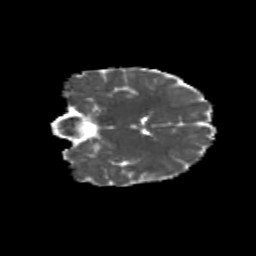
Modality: MD
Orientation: coronal
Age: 11
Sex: female
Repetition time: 9.512 s
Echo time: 0.089 s